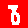
Digit: 8